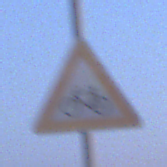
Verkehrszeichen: RadverkehrRechts
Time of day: SunriseSunset
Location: Outdoor (Nature)
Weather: Clear
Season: NotSpecified
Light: Natural